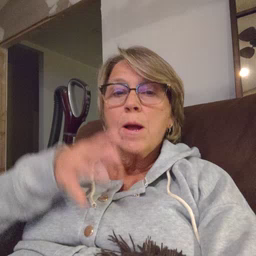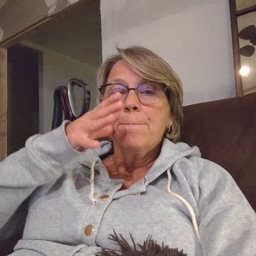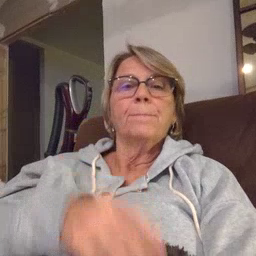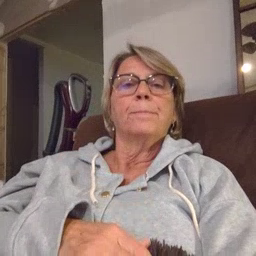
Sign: farm